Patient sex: F
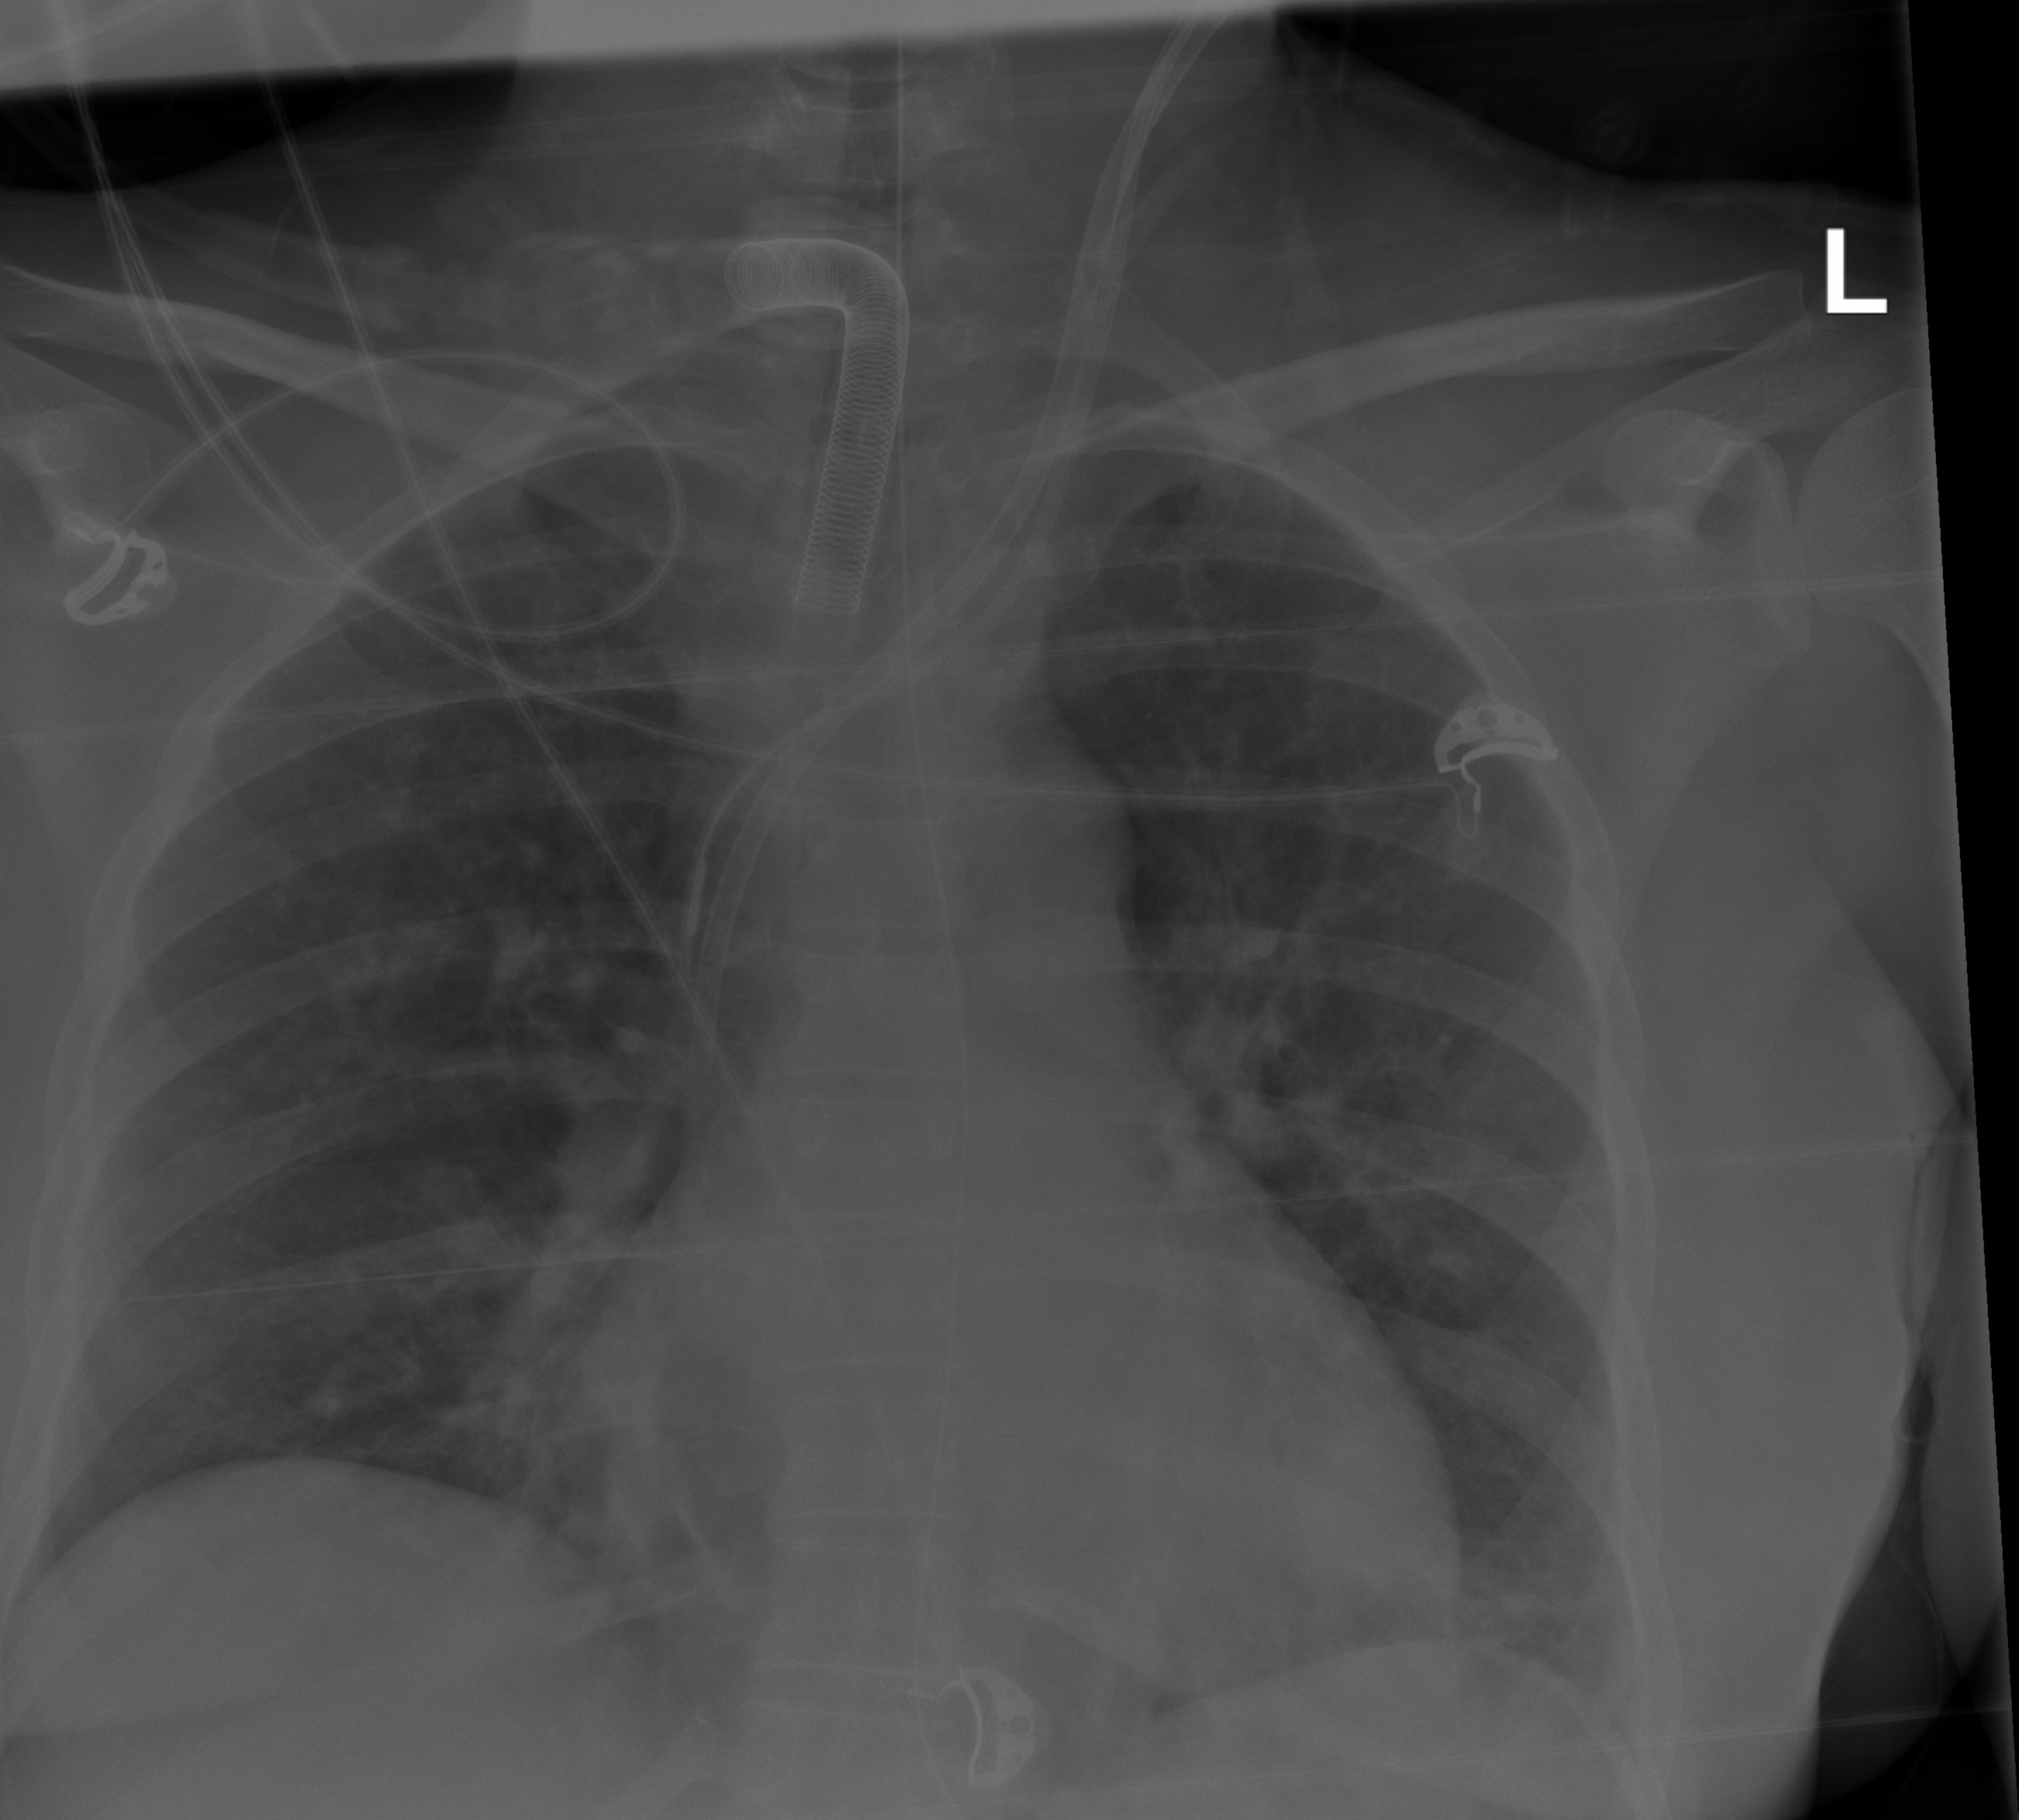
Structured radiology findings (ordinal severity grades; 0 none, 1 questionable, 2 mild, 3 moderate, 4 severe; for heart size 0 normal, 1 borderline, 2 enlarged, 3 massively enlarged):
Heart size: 0
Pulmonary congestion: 0
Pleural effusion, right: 0
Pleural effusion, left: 0
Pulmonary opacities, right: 2
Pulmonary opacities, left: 2
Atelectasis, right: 1
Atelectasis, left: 1